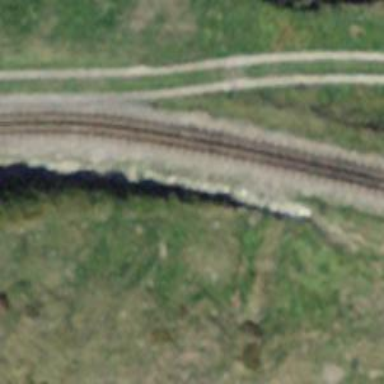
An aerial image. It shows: Preserved narrow-gauge railway.